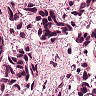
Metastatic tissue present: yes